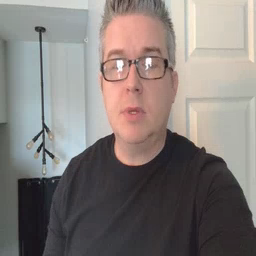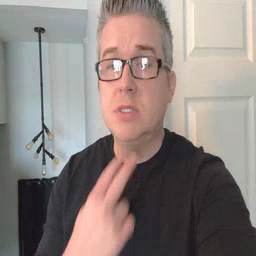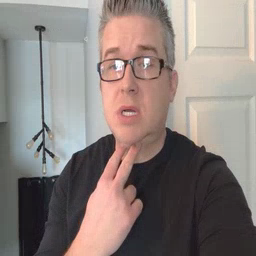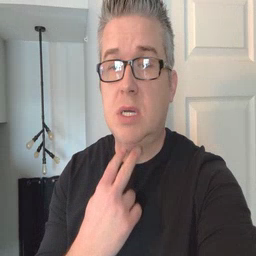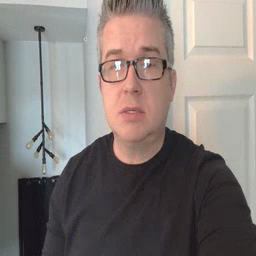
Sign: stuck